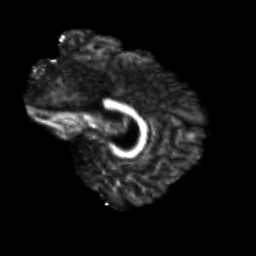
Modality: FA
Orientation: sagittal
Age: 29
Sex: male
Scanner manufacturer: siemens
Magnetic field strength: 3 T
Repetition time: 3.5 s
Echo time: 0.125 s